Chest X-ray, PA view. Patient: 32 years old, sex F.
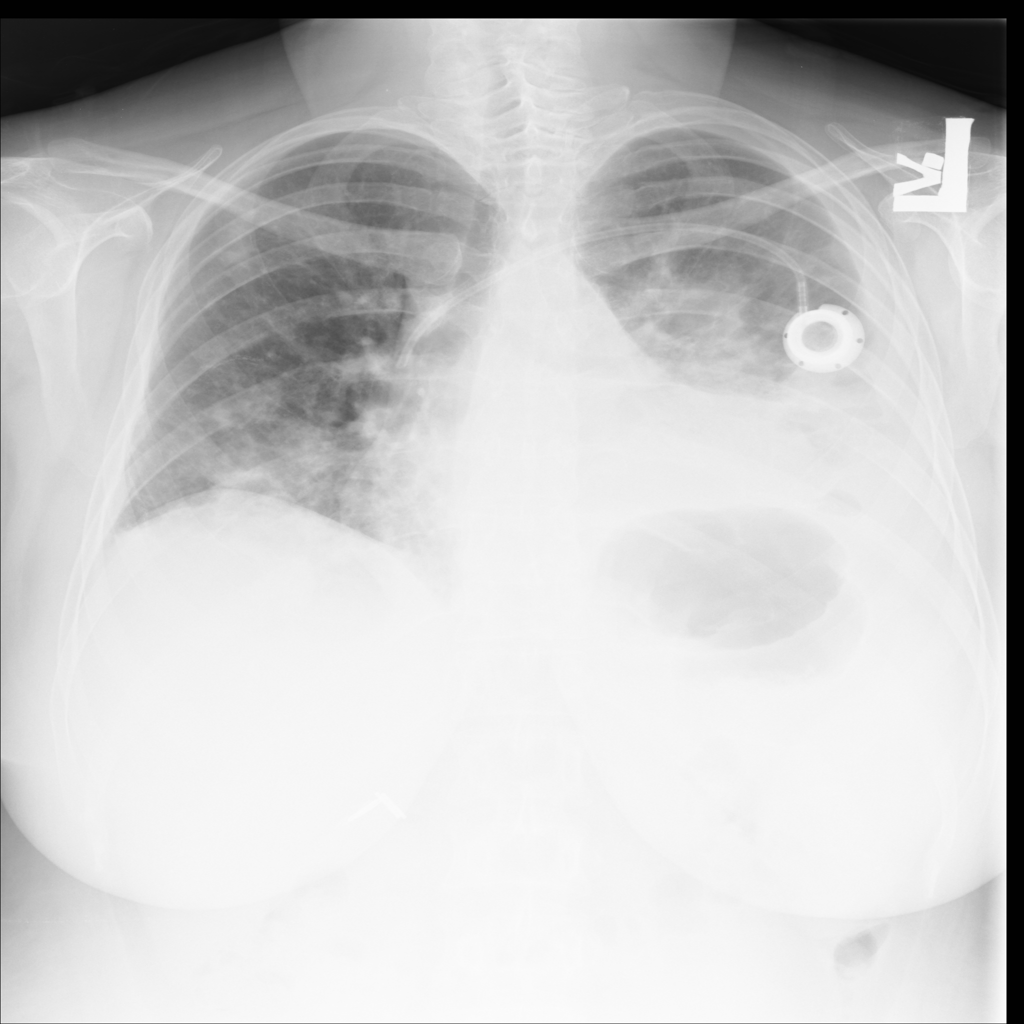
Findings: Consolidation, Mass